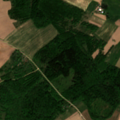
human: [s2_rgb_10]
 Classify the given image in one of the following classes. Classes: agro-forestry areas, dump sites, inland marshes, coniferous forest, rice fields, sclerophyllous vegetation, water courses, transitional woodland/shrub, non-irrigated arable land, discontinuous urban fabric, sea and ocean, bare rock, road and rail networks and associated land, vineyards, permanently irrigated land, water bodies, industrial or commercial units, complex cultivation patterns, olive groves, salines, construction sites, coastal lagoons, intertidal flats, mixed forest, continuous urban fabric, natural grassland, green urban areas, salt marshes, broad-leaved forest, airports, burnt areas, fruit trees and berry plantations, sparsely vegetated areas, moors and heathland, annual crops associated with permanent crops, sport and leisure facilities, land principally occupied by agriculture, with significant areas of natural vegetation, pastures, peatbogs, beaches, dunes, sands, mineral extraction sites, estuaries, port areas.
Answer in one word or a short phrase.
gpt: non-irrigated arable land, complex cultivation patterns, broad-leaved forest, mixed forest, transitional woodland/shrub